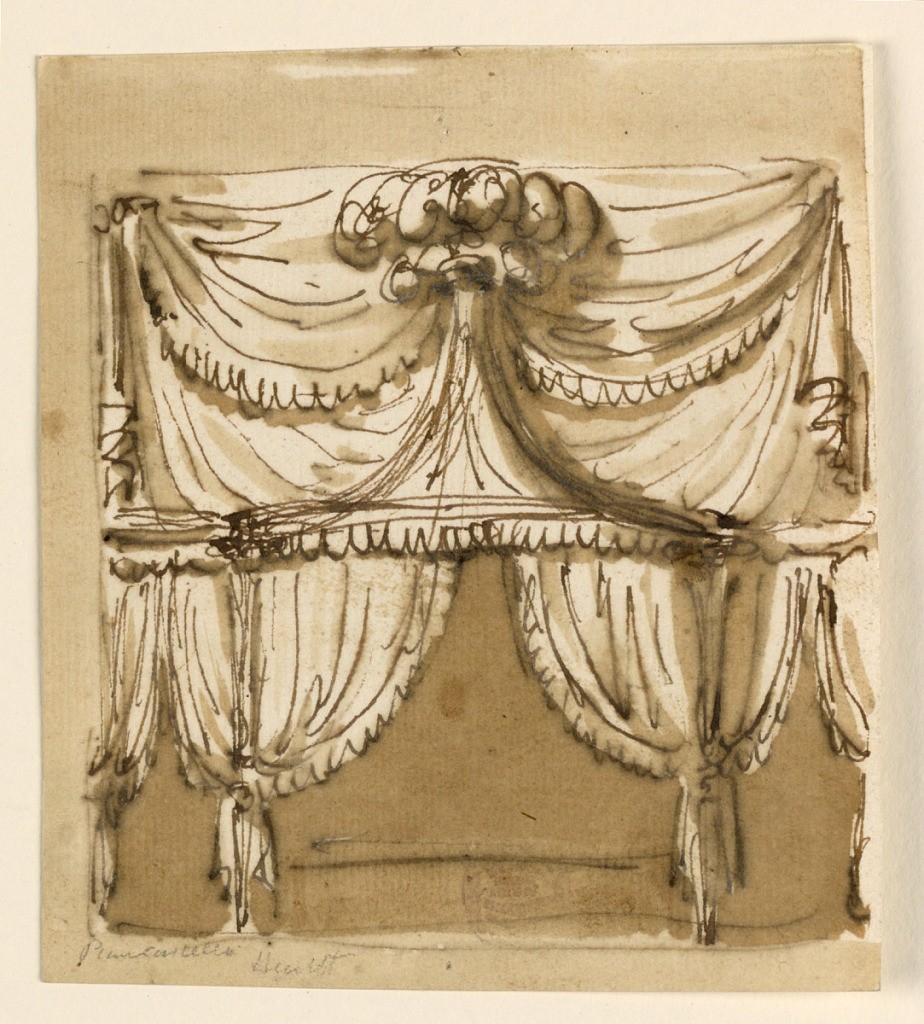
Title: Elevation of an Alcove
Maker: Giuseppe Barberi, Italian, 1746–1809
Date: ca. 1790
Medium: Pen and brown ink, brush and brown wash on off-white laid paper, lined
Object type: Drawing
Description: Tented alcove. The central portion is circular and lateral ones straight. Supported by two posts. The roof is pointed, with a cresting of feathers. The wall behind is draped with textiles.